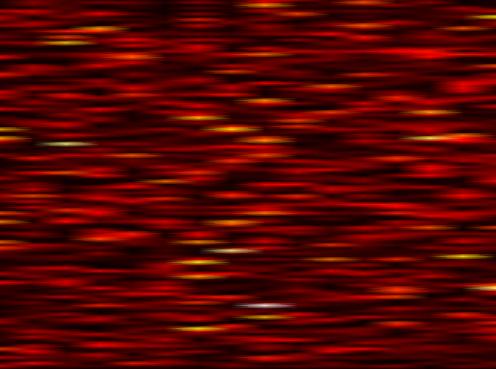
Label: WOLA